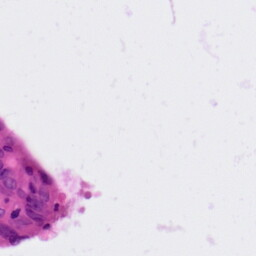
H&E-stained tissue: Colon